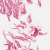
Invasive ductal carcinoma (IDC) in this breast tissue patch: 0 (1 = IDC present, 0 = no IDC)